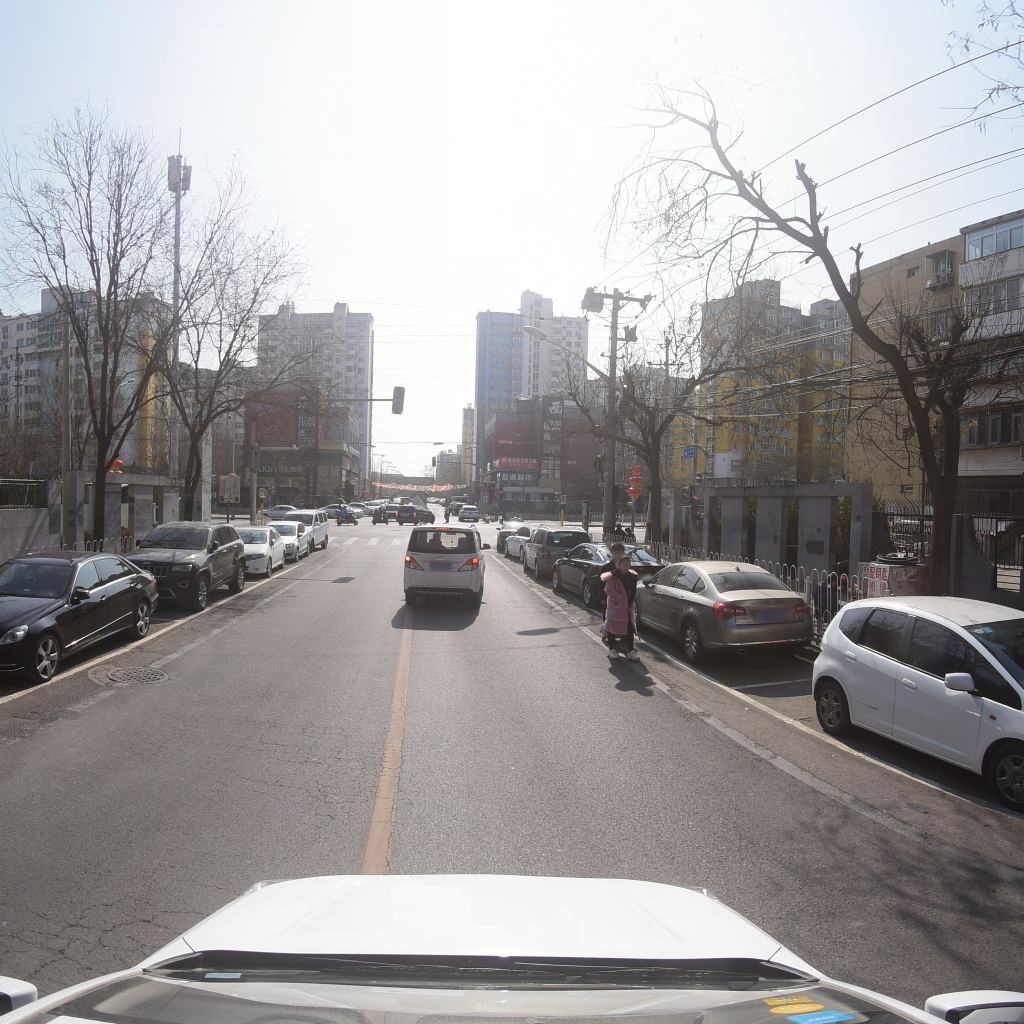
Region: Fengtai
Road damage annotations: alligator crack, alligator crack, manhole cover